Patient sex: M
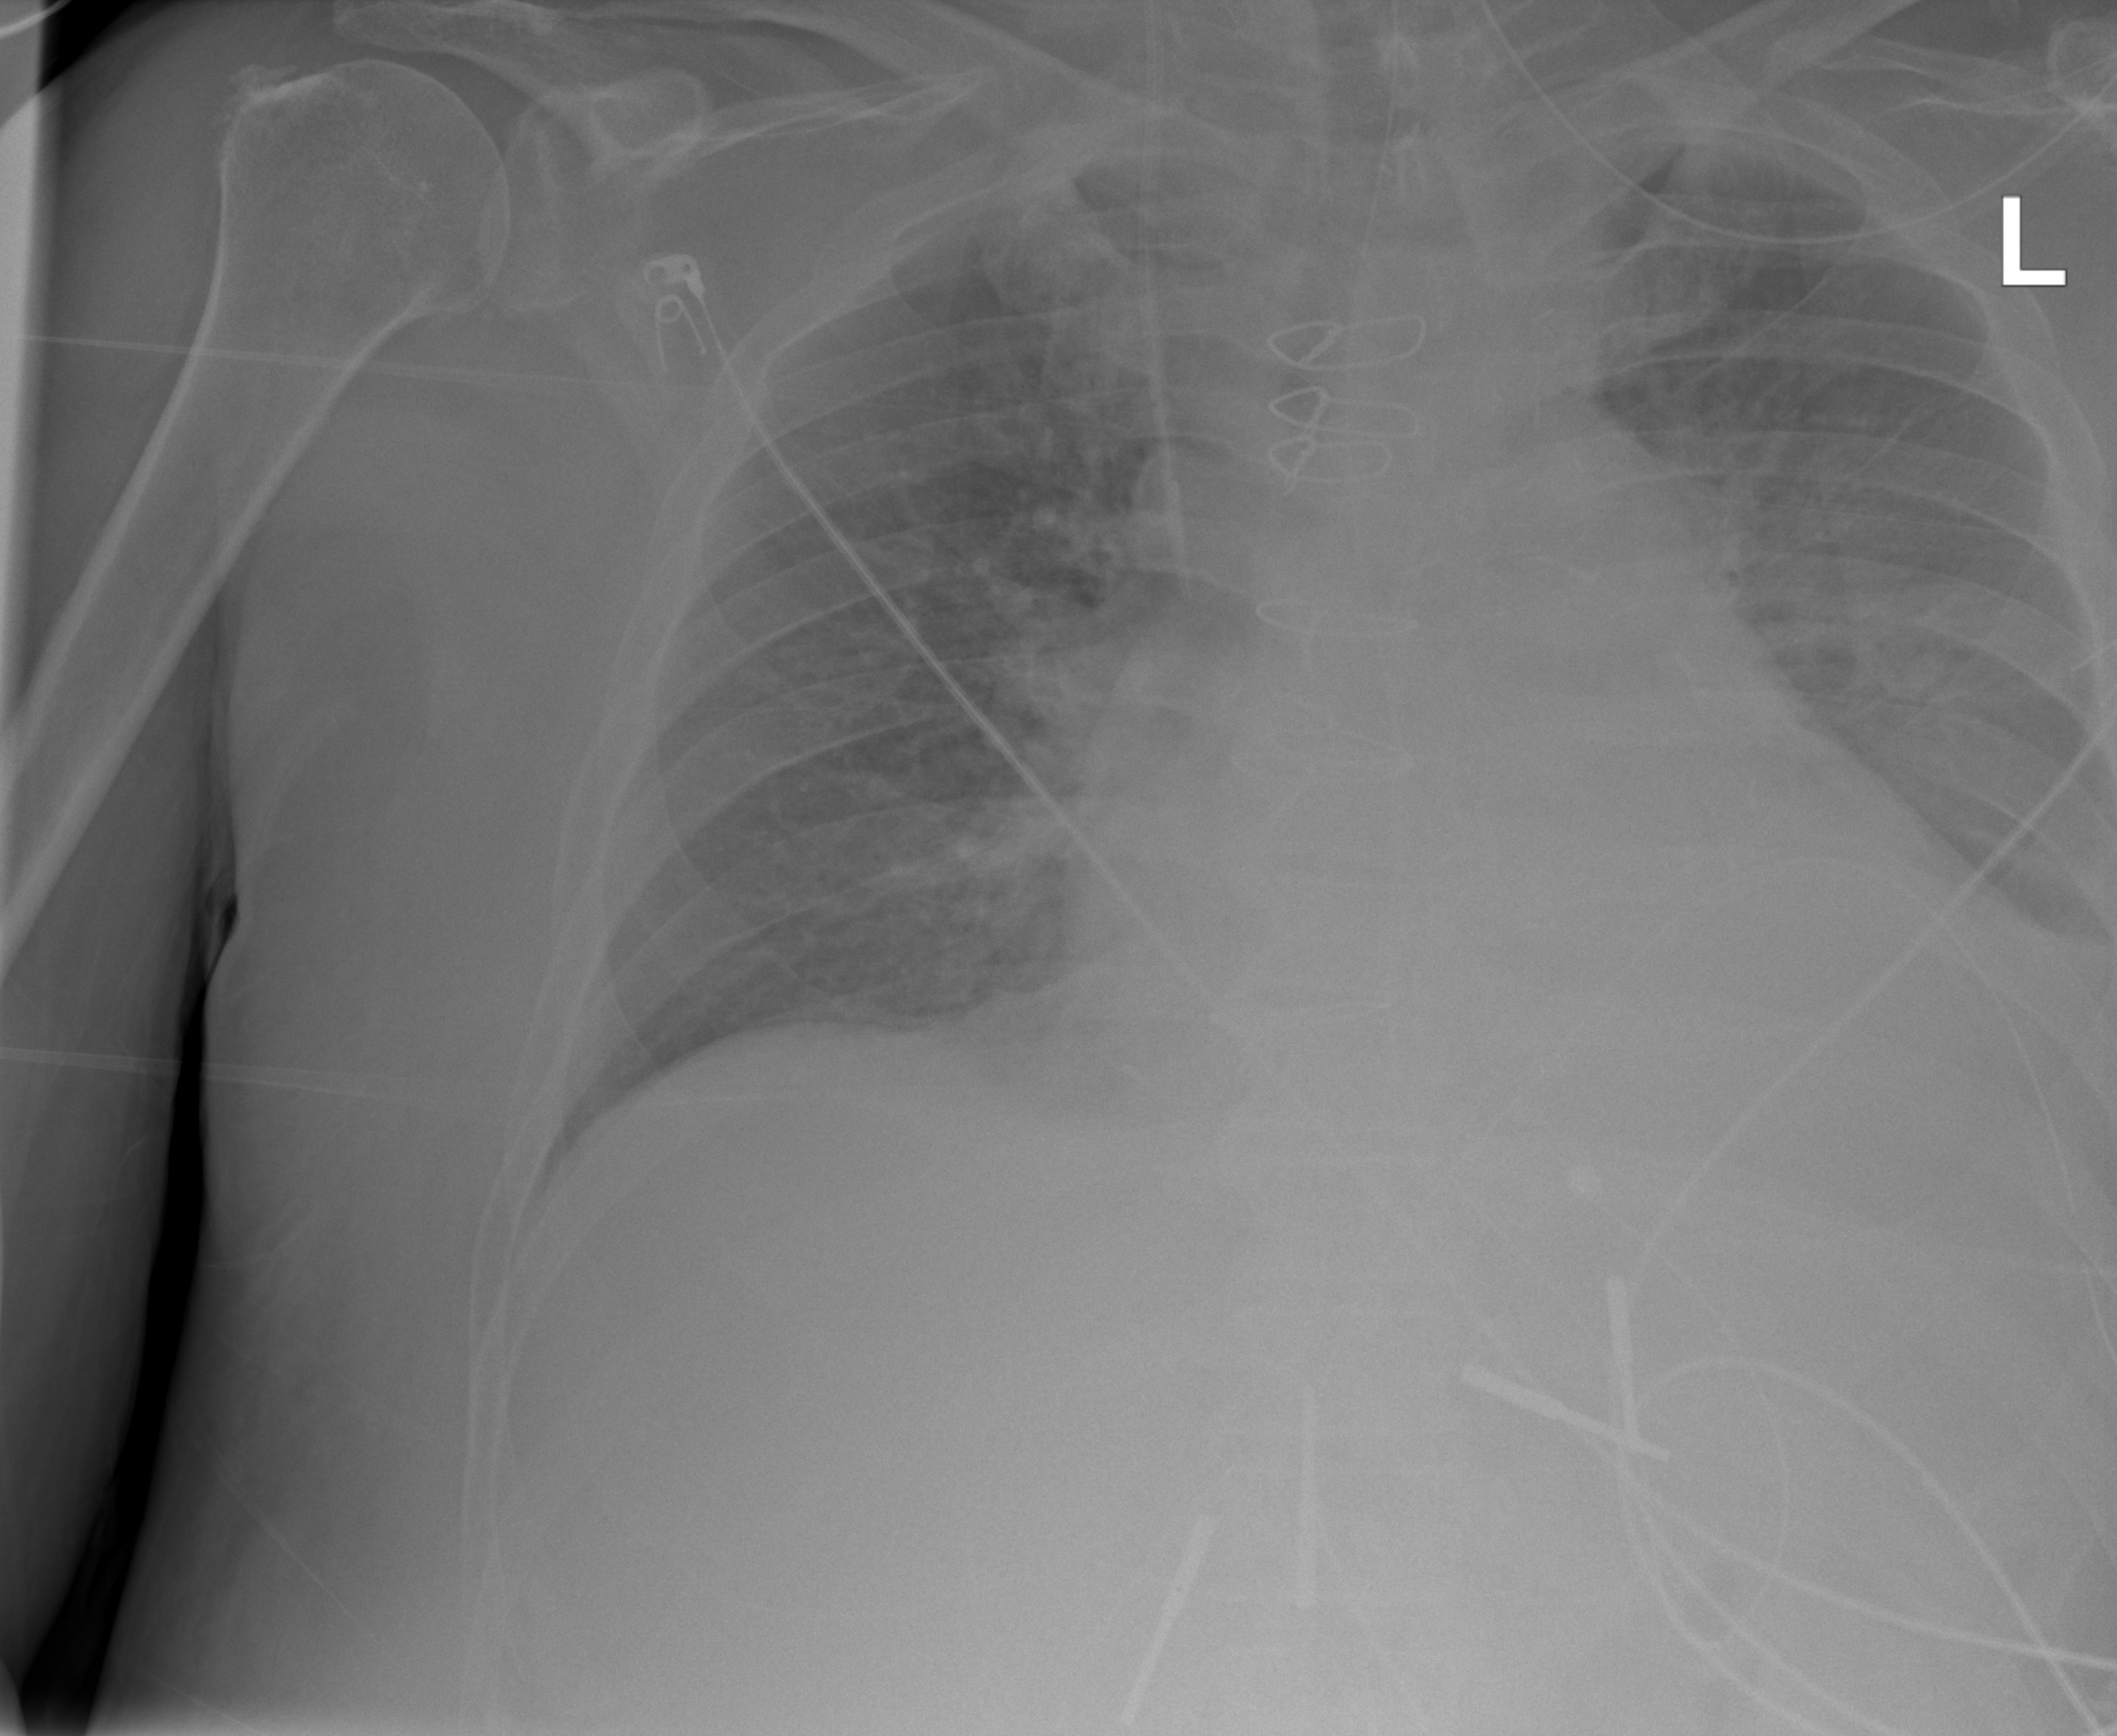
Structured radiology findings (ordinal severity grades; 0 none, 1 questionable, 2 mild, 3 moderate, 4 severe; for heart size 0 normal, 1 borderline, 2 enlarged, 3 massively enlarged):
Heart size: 2
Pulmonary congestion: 2
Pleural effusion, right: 0
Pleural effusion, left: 0
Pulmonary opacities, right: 1
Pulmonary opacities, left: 1
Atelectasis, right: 0
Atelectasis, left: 0